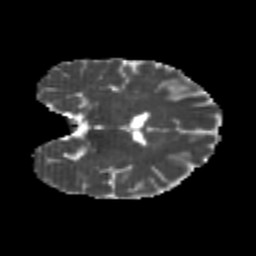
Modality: MD
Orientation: coronal
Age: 21
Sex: male
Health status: healthy
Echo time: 0.074 s